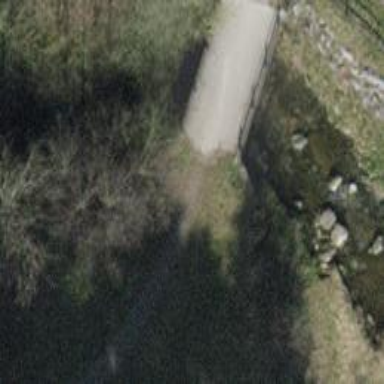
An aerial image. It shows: Concrete track road with bridge. The track is of grade1.